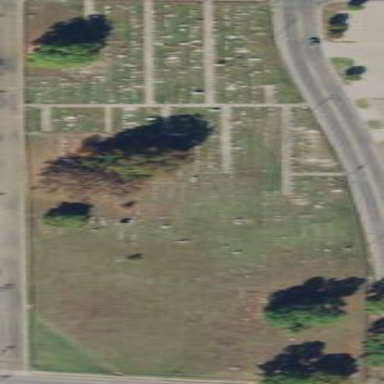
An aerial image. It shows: Cemetery.